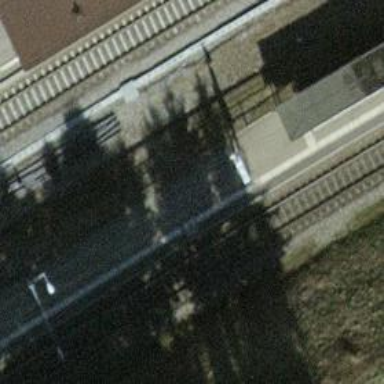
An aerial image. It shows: Stop position for public transport on the railway.